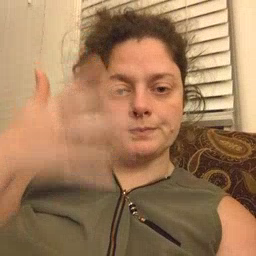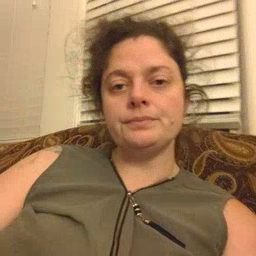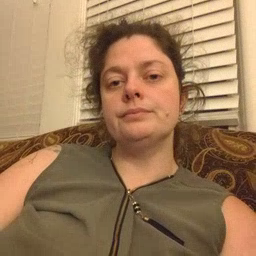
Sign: sun